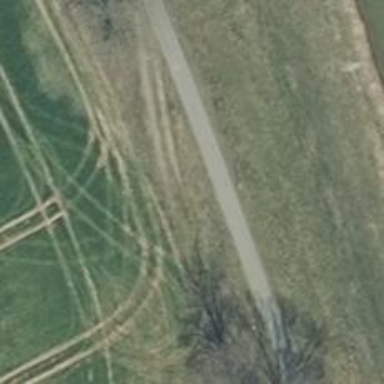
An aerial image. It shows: Ground track with grade 4 track type.